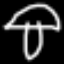
Label: mushroom